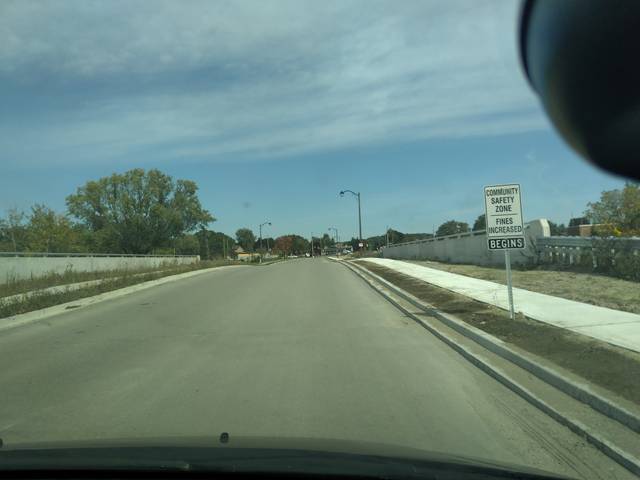
Region: Canada
Coordinates: 44.091, -79.442